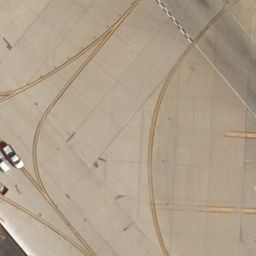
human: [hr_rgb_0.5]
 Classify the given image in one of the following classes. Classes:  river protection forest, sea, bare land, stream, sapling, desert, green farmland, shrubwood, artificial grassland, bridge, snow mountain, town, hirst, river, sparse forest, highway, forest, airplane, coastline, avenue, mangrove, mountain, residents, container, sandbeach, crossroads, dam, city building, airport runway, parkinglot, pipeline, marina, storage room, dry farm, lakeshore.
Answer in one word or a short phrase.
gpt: airport runway